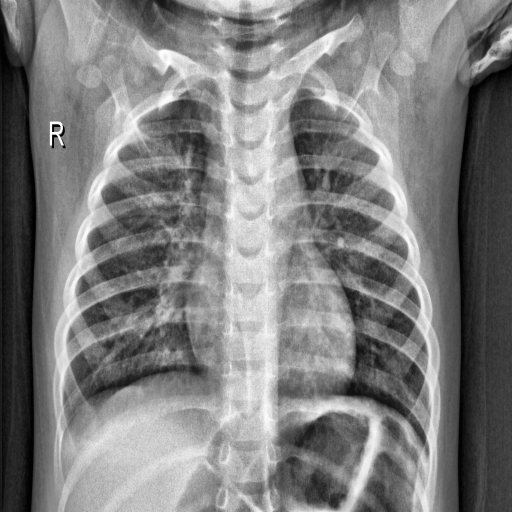
Finding: NORMAL